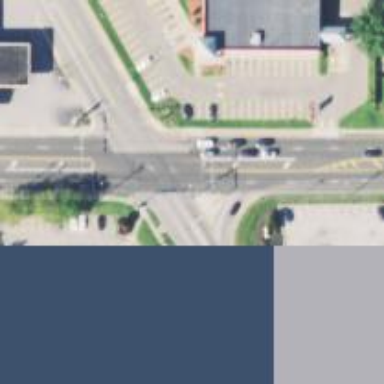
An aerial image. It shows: Unmarked road crossing.